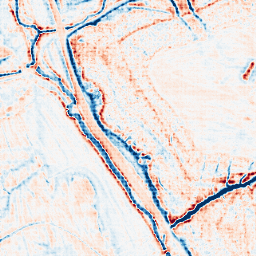
Category: edge_preserving
Decomposition family: anisotropic_diffusion
Decomposition parameters: iterations: 20
kappa: 100
gamma: 0.2
Upsampling method: sinc_hamming
Upsampling parameters: scale: 4
kernel_size: 4
Upsampling scale: 4